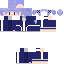
A female human skin with pale skin, wearing blue long hair dressed in a blue hoodie and blue pants, featuring a closed mouth.